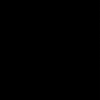
Label: dusty